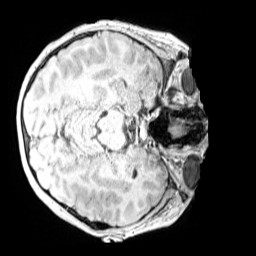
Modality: MP2RAGE
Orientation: axial
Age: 10
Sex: male
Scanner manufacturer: siemens
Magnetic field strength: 3 T
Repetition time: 4 s
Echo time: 0.00299 s